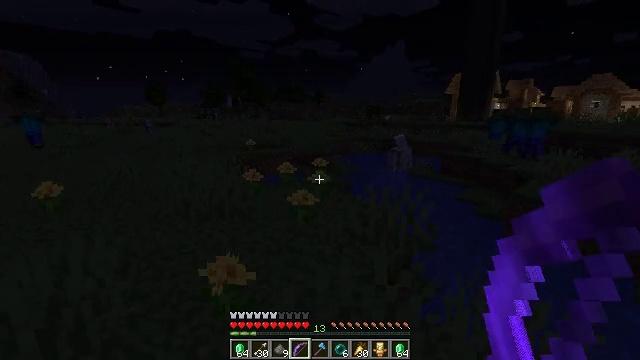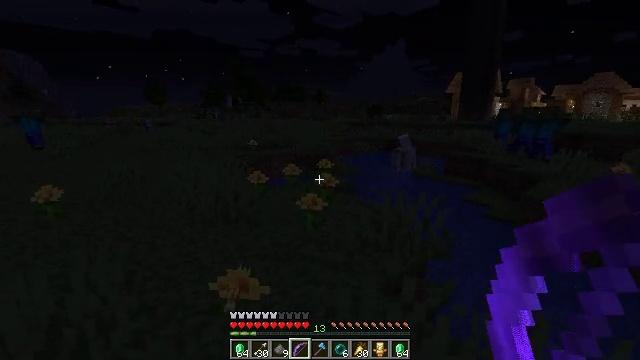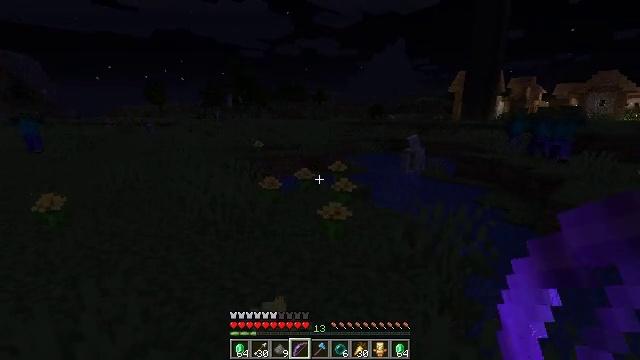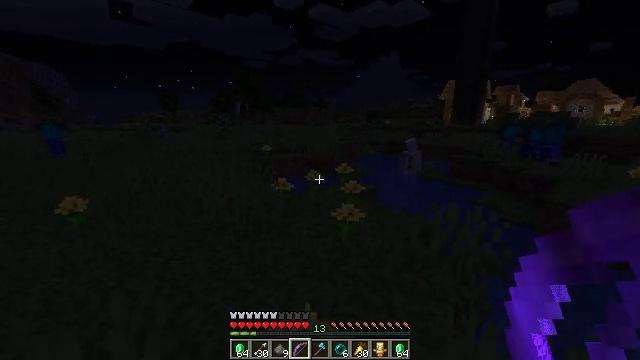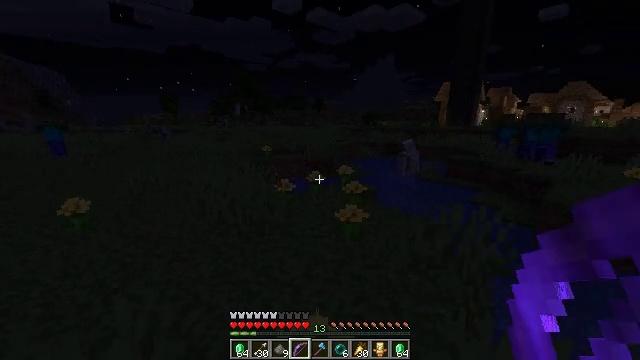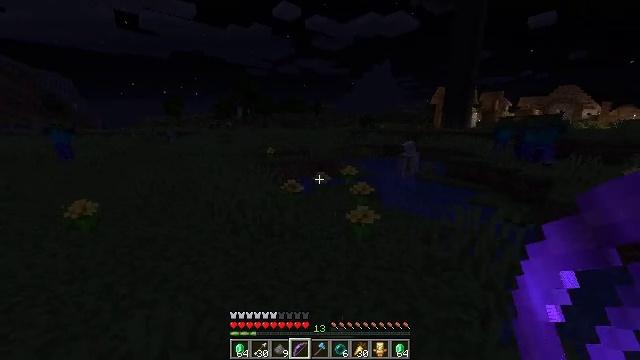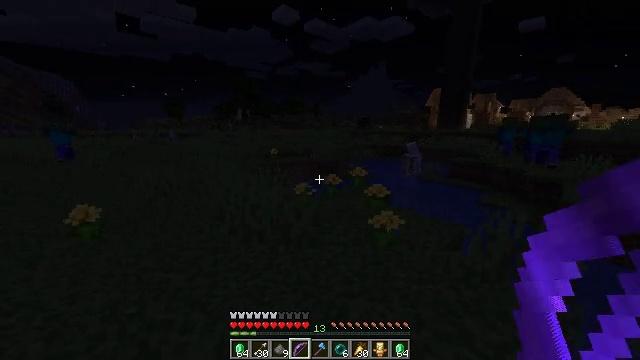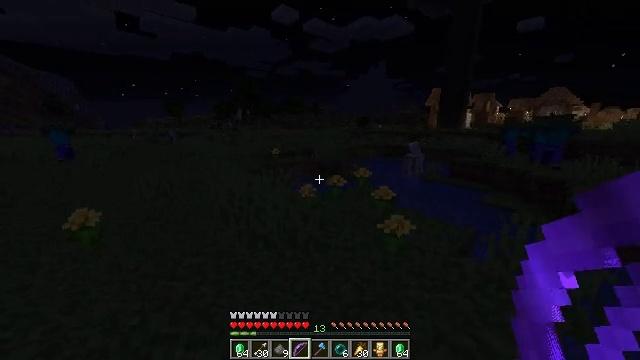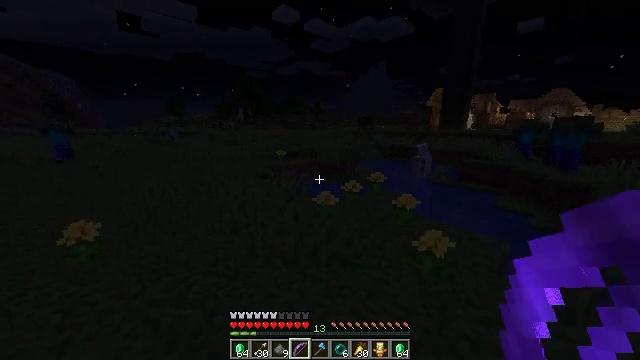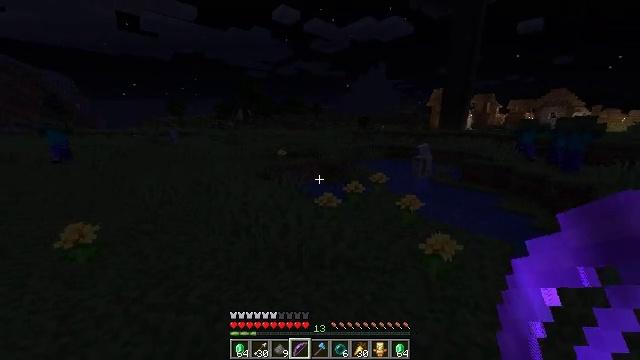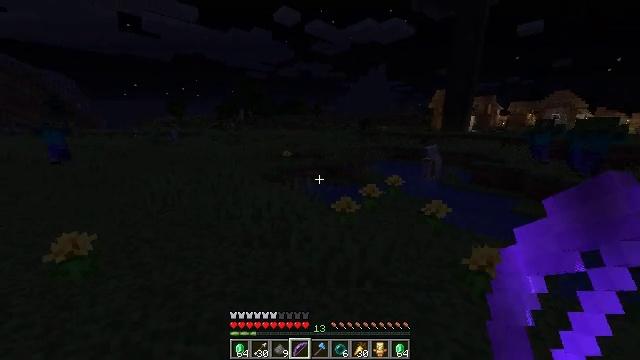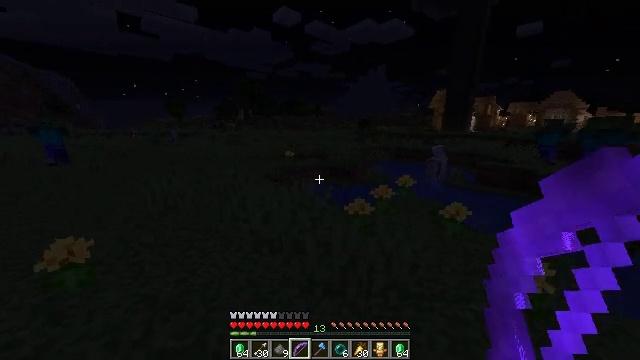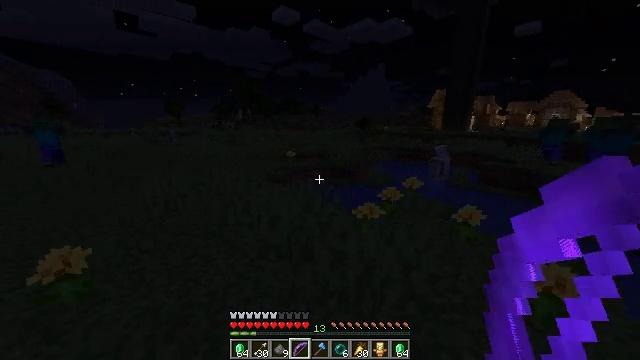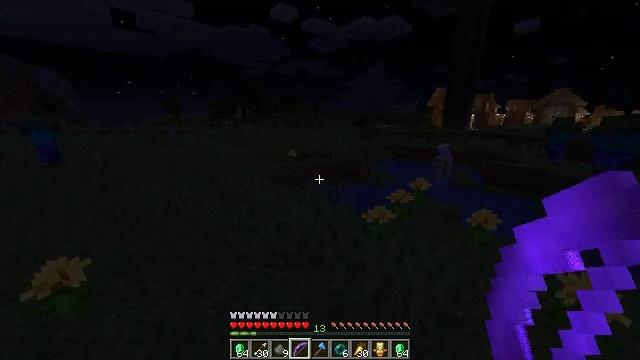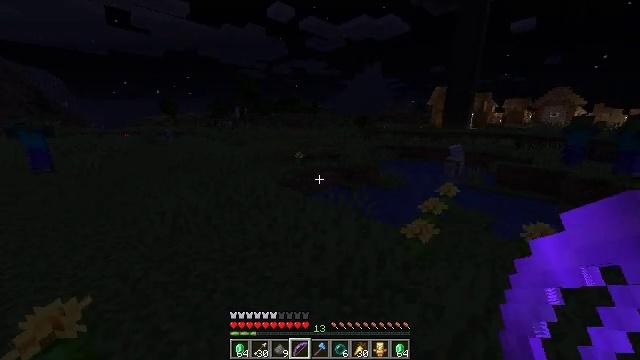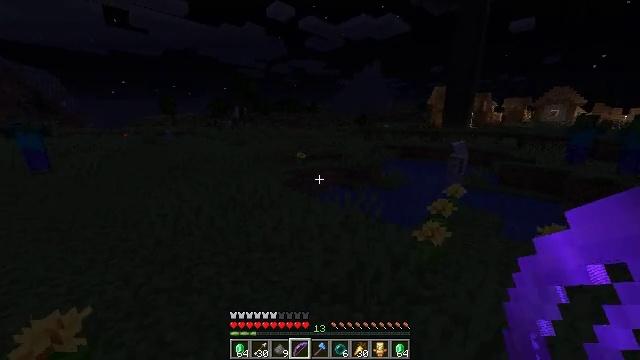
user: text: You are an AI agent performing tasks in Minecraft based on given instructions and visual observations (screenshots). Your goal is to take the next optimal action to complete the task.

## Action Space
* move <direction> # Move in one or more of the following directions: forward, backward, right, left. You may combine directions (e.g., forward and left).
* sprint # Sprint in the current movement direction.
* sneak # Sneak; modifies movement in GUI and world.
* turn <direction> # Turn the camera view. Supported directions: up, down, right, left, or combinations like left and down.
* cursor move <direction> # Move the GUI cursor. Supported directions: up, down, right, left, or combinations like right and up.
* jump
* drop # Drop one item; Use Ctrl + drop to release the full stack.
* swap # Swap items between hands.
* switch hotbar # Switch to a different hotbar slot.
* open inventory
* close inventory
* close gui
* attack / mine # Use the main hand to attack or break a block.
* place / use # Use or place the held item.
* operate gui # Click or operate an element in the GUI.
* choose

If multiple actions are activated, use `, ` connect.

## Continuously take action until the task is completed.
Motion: motion action
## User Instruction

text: Create a firework rocket in the crafting table.
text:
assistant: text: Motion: move forward and move left
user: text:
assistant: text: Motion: move forward and move left, sprint
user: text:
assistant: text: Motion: move forward and move left, sprint
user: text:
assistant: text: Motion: move forward and move left, sprint
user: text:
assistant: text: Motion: move forward and move left, sprint
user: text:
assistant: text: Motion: move forward and move left, sprint
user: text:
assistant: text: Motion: move forward and move left, sprint
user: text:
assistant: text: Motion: move forward and move left, sprint
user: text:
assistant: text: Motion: move forward and move left, sprint
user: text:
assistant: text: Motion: move forward and move left, sprint
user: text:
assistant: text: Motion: move forward and move left, sprint
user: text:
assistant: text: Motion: move forward and move left, sprint
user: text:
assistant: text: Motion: move forward and move left, sprint
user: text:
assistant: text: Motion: move forward and move left, sprint
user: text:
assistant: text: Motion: move forward and move left, sprint
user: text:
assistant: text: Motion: move forward and move left, sprint
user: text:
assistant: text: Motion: move forward and move left, sprint
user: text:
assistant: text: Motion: move forward, sprint
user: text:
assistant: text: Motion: move forward, sprint
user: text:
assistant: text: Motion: move forward, sprint
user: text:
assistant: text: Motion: move forward, sprint, turn left and down
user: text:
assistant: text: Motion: move forward, sprint, turn left
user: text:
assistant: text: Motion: move forward, sprint, turn left and up
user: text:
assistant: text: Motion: move forward, sprint, turn left
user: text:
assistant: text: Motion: move forward, sprint
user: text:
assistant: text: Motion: move forward, sprint
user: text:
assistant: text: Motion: move forward, sprint
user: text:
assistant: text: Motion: move forward, sprint
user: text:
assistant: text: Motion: move forward, sprint
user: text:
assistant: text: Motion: move forward, sprint